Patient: sex M, age 44
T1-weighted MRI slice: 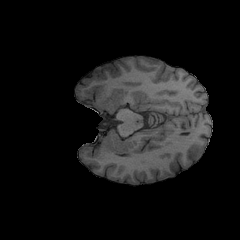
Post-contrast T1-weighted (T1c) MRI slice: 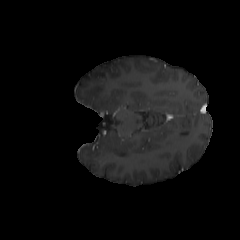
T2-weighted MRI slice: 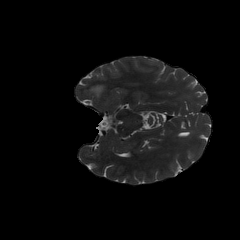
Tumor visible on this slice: yes
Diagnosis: Astrocytoma, IDH-mutant
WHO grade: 2